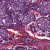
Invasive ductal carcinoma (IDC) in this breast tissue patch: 1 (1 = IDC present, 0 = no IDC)